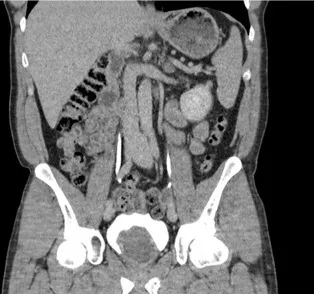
CT urogram showing the cystic bladder lesion. Sagittal CT scan.
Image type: radiology (ct)